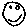
Label: smiley face